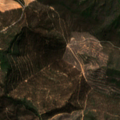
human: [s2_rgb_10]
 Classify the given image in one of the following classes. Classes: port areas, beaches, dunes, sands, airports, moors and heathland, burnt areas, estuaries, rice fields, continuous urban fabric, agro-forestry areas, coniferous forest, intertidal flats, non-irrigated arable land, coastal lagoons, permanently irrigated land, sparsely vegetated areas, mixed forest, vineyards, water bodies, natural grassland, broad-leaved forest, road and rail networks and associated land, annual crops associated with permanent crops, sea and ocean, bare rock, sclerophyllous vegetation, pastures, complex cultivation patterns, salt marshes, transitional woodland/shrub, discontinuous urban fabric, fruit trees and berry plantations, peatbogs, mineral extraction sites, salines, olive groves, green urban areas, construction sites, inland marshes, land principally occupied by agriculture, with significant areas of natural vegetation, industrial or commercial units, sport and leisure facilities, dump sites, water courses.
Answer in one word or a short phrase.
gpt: broad-leaved forest, sclerophyllous vegetation, transitional woodland/shrub